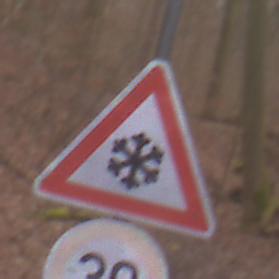
Verkehrszeichen: SchneeOderEisglaette
Zusatzzeichen unten: Geschwindigkeit30
Umgebung: Outdoor, Nature
Tageszeit: Midday
Wetter: Overcast
Licht: Natural
Jahreszeit: Autumn
Kontrast: LowContrast